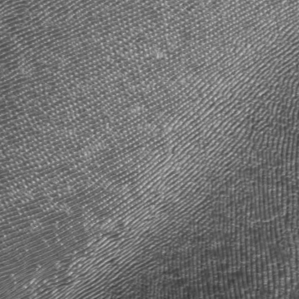
Label: frost